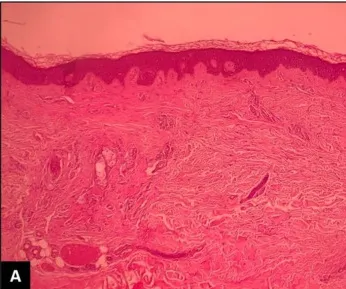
Thickening and hyalinization of connective tissue of deep dermis, subcutaneous fat and muscular fascia, and mucin deposition (A).
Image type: pathology (h&e)